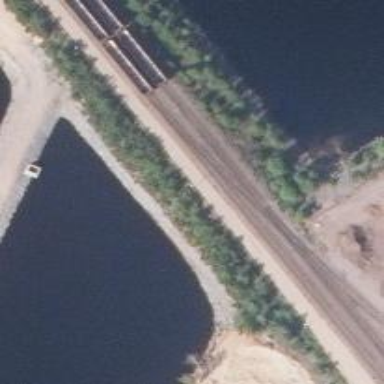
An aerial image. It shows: Rail spur service.